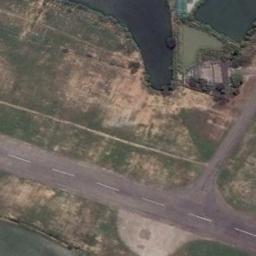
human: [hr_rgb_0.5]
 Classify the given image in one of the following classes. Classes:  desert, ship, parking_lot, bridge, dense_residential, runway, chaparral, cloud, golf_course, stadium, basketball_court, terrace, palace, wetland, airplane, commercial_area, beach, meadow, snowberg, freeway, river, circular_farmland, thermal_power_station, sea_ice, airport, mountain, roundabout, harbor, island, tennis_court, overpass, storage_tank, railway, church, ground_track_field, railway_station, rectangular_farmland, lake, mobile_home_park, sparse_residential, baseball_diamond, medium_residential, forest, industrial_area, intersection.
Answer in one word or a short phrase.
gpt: runway